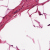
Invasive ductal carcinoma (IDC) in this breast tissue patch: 0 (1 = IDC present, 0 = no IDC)